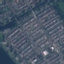
Land use / land cover class: Residential